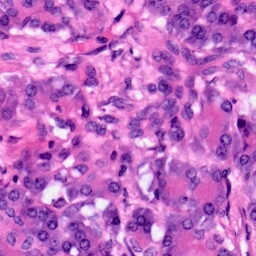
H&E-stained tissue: Pancreatic